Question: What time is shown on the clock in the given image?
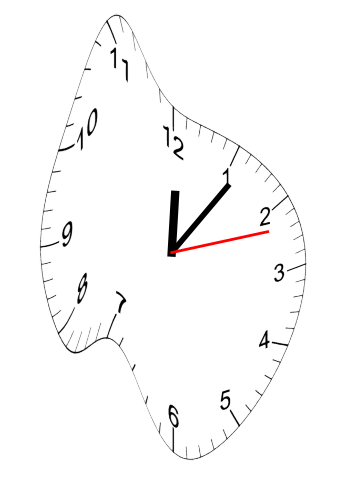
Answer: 12:06:12